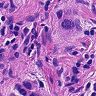
Metastatic tissue present: yes